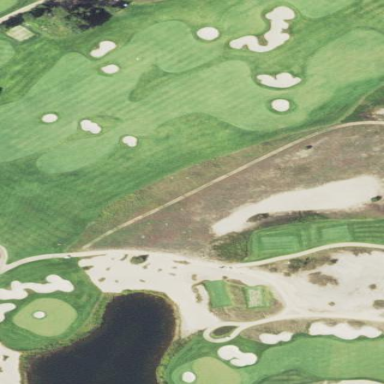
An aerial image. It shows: Area with grass used as rough in golf course.